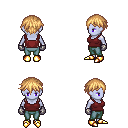
a pixel art fantasy rpg character, female body template, dark elf, purple skin, maroon pirate shirt, teal pants, light blonde short bangs hairstyle, metal gloves, gold boots, four views (front, back, left, right), 2x2 character sprite sheet, small pixel art, hard edges, no anti-aliasing